Question: This is really a trivial problem, but it is still annoying. I'm writing a tool to allow a user to set a bunch of numerical parameters for an analysis in the IPython notebook. I've set it up as a bunch of 'FloatTextWidget's in a 'ContainerWidget'. They have rather long labels like "Number of Posture Points" or "Background Disk Radius". They don't line up nicely. This is because of the length: as explained on <URL>, "The label of the widget has a fixed minimum width. The text of the label is always right aligned and the widget is left aligned... If a label is longer than the minimum width, the widget is shifted to the right."
My labels exceed the "fixed minimum width". What I want to know is how to change it. I have poked around in the Widget source code, and I can't find this anywhere.
In response to @Jakob, <URL>, and here is a screenshot
In this example, "Threshold:" is small enough to fit within the label width, but all the others are too long.
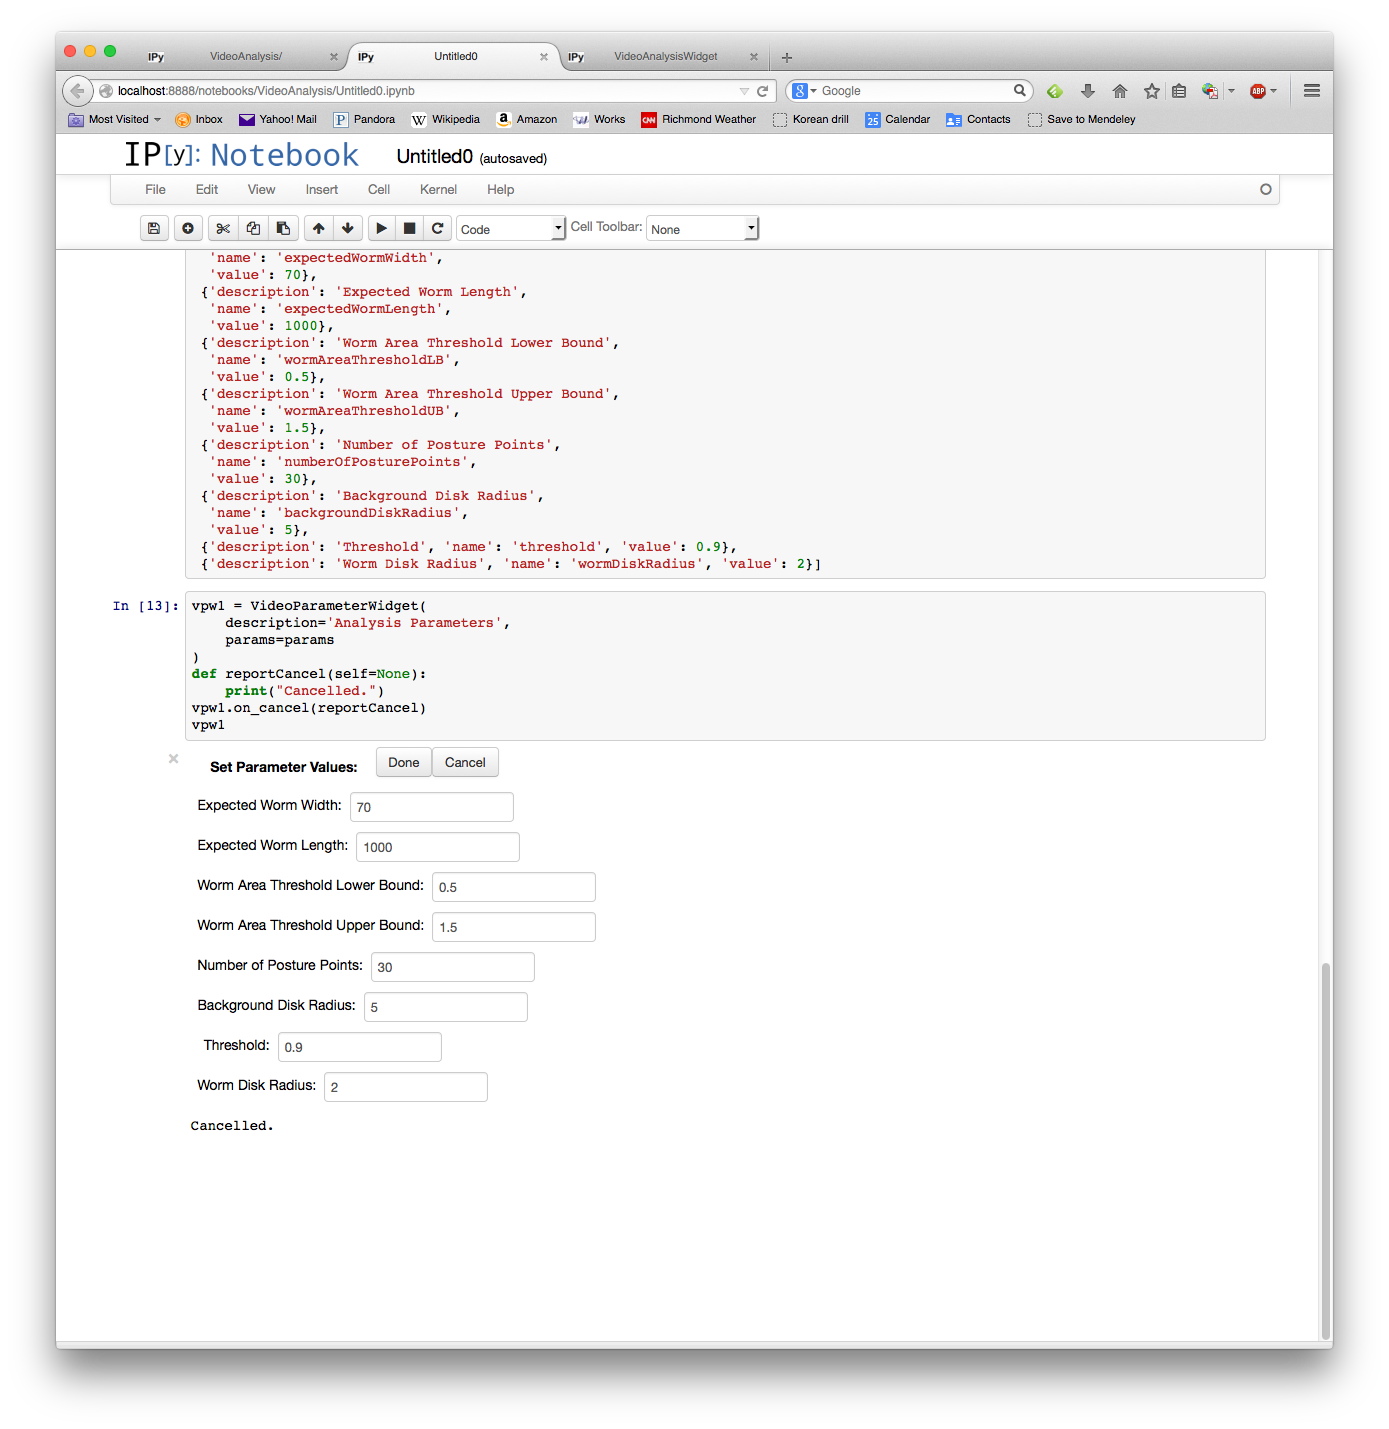
Answer: Well, I found the narrow answer to my question: the minimum field width is defined in 'site-packages/IPython/html/static/style/ipython.min.css' (located wherever your python libraries live -- on my Max that is '/Library/Python/2.7/'), where 'widget-hlabel' is defined by
'''
.widget-hlabel{min-width:10ex;padding-right:8px;padding-top:3px;text-align:right;vertical-align:text-top}
'''
'min-width:10ex' is the relevant part.
Although one can override this for an entire document, I don't see an easy way to change it one widget at a time. It would have to be done on the JavaScript side, since the 'FloatTextWidget' class doesn't give separate access to the label component of the Widget from the python side. That would require developing a custom widget subclassed from 'FloatTextWidget', which seems like way too much effort for such a simple problem, and fragile to boot. At least, that's the only way I see to do it -- corrections welcome.
Instead, I have decided to eschew altogether the automatic labeling of widgets with their descriptions, and instead construct each label as an 'HTMLWidget', which gives me complete control over its appearance. Here's what that looks like: